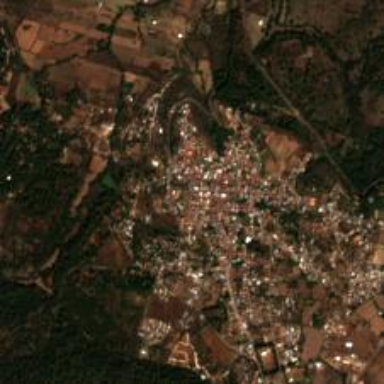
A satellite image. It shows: Town.